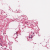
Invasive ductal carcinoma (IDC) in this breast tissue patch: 0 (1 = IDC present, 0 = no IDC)